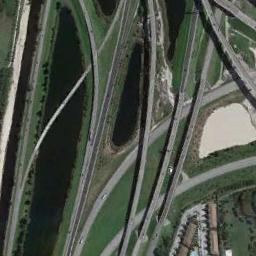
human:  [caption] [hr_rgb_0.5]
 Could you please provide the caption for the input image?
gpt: Below this overpass is a four-lane highway .

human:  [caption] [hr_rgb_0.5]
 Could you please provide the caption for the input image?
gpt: There are many overpasses of different lengths .

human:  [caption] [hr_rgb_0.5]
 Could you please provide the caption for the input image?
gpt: The overpass is on the grass next to some lakes .

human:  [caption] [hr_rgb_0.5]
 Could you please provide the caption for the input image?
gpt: The directional overpass is over the roads and some lakes are next to the overpass .

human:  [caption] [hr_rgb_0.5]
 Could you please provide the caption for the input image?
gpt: There are some green lawns and lakes beside the overpass .